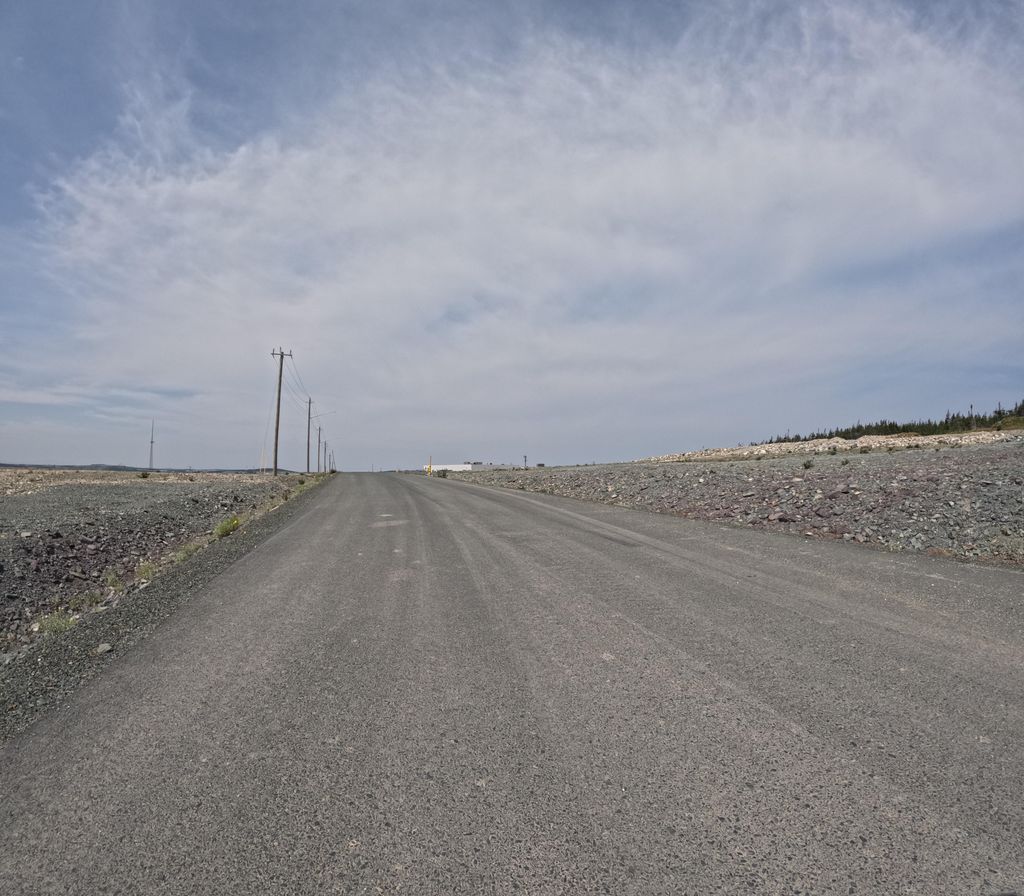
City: st_johns